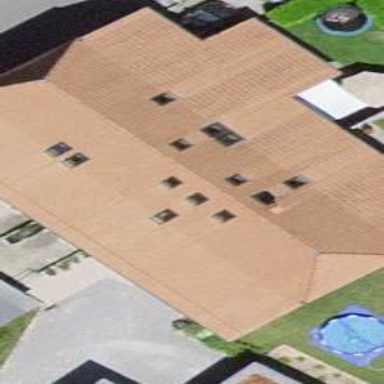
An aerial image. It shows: Simple house.